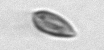
Label: Cryptophyta